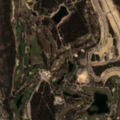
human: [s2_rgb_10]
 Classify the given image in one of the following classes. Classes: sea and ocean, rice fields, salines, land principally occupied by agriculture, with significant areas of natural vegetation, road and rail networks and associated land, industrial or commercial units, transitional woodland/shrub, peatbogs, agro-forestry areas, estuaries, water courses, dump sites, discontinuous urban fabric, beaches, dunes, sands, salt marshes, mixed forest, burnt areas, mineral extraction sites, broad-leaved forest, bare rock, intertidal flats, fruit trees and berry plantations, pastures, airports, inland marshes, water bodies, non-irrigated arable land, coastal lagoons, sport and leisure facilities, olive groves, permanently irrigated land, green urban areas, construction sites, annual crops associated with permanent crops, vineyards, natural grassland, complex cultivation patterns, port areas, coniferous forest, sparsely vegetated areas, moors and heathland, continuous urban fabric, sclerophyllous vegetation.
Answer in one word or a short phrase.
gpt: continuous urban fabric